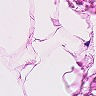
Metastatic tissue present: no